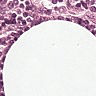
Metastatic tissue present: no